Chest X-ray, PA view. Patient: 44 years old, sex M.
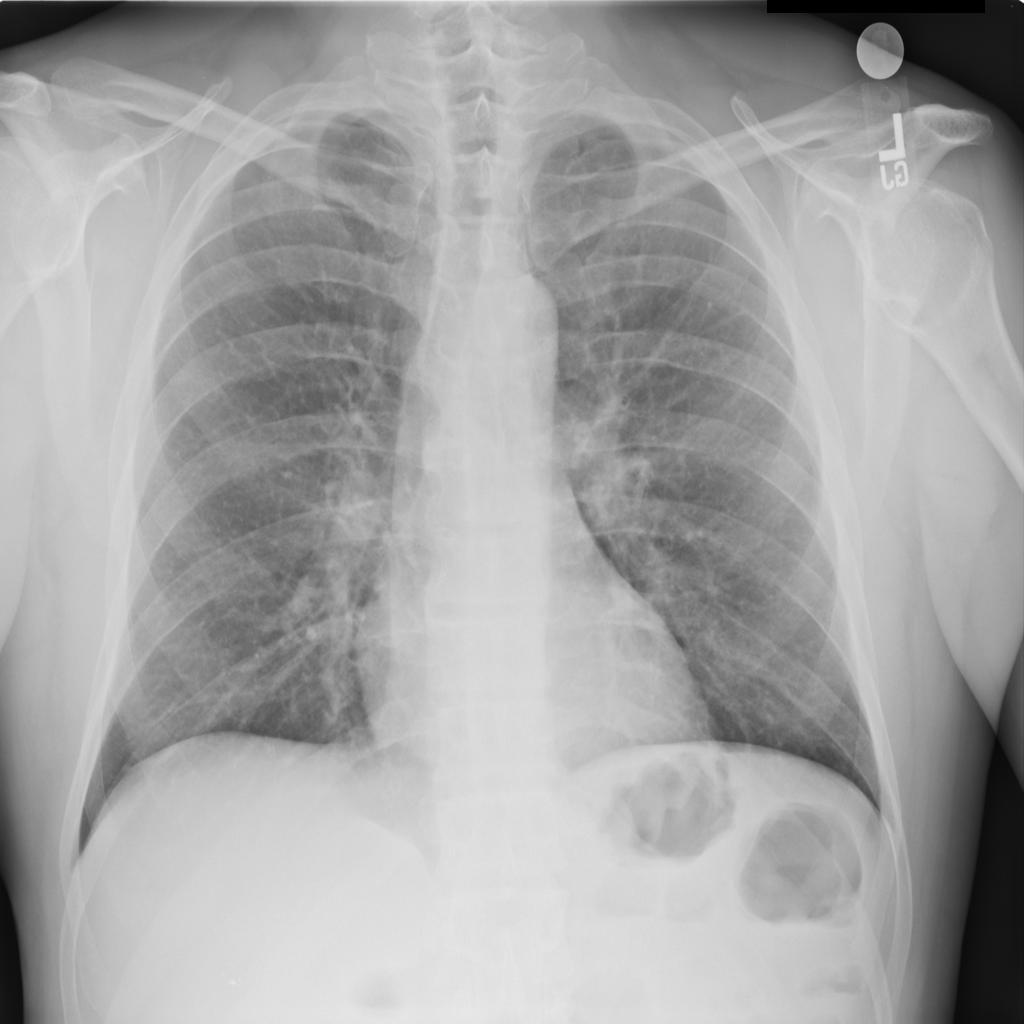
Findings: No Finding